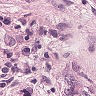
Metastatic tissue present: yes